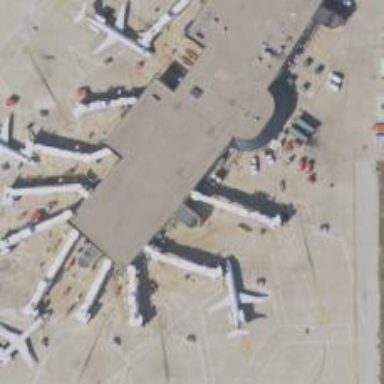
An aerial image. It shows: Airport gate.